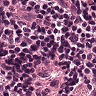
Metastatic tissue present: no